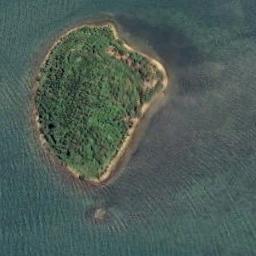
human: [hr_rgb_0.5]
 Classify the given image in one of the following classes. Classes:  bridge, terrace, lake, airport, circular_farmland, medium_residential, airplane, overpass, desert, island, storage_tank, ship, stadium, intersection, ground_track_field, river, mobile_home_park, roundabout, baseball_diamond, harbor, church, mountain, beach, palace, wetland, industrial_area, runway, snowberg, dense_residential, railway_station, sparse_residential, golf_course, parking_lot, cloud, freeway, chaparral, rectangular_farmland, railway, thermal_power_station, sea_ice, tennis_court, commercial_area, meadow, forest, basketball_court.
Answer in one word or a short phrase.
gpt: island